Aerial crown-view tile of a tropical tree (Barro Colorado Island, Panama), acquired 20250317:
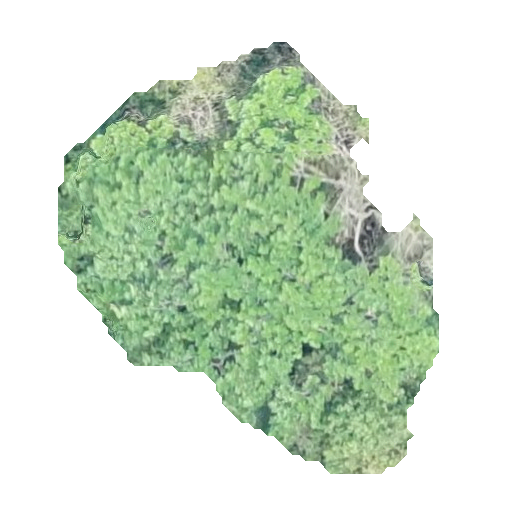
Species: Simarouba amara
GBIF accepted scientific name: Simarouba amara
Crown area: 158.215 m²